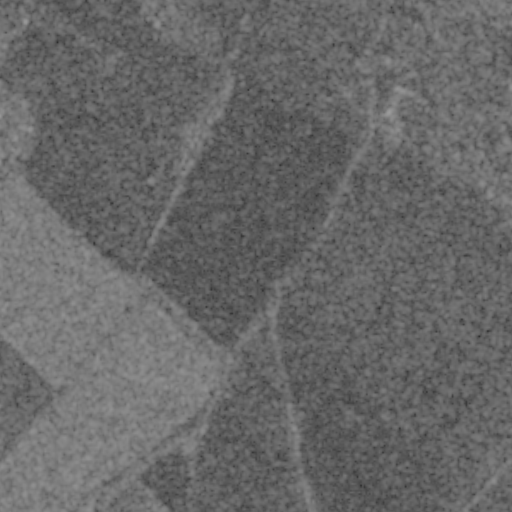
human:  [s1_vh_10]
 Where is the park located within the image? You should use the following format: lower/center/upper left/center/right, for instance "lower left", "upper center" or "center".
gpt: The park is located in the upper left of the image.
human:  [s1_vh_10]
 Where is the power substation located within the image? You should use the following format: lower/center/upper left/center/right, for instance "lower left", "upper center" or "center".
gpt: The power substation is located in the upper right of the image.
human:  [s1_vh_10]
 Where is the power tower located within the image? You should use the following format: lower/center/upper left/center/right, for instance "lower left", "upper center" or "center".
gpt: The power tower is located in the upper right of the image.
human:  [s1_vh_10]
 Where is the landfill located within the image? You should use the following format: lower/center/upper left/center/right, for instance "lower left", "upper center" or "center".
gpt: There is no landfill in the image.

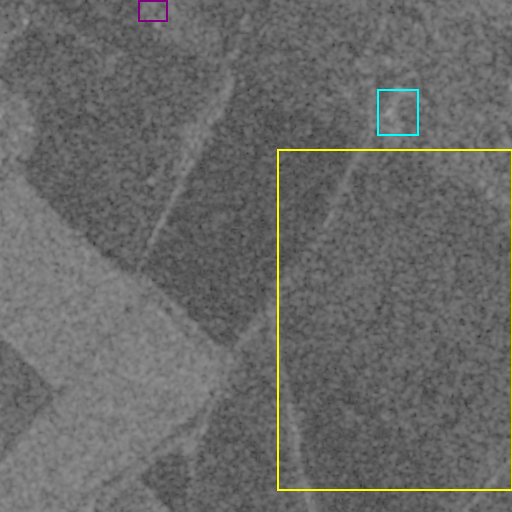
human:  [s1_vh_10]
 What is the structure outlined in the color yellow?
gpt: The structure outlined in yellow is a crop field.
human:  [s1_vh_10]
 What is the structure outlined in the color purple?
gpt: The structure outlined in purple is a park.
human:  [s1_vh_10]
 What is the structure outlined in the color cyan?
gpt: The structure outlined in cyan is a power substation.
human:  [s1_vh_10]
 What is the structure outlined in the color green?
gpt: There is no green outline.